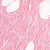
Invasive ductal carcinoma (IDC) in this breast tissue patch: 0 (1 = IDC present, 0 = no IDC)